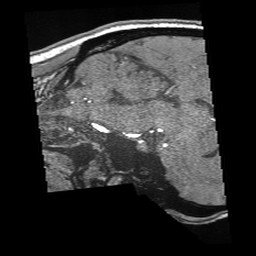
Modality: angio
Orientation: sagittal
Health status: ill
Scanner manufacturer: siemens
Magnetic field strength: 3 T
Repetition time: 0.02 s
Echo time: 0.0033 s